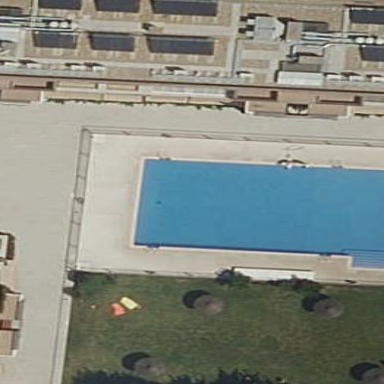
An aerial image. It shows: Swimming pool located in leisure land.